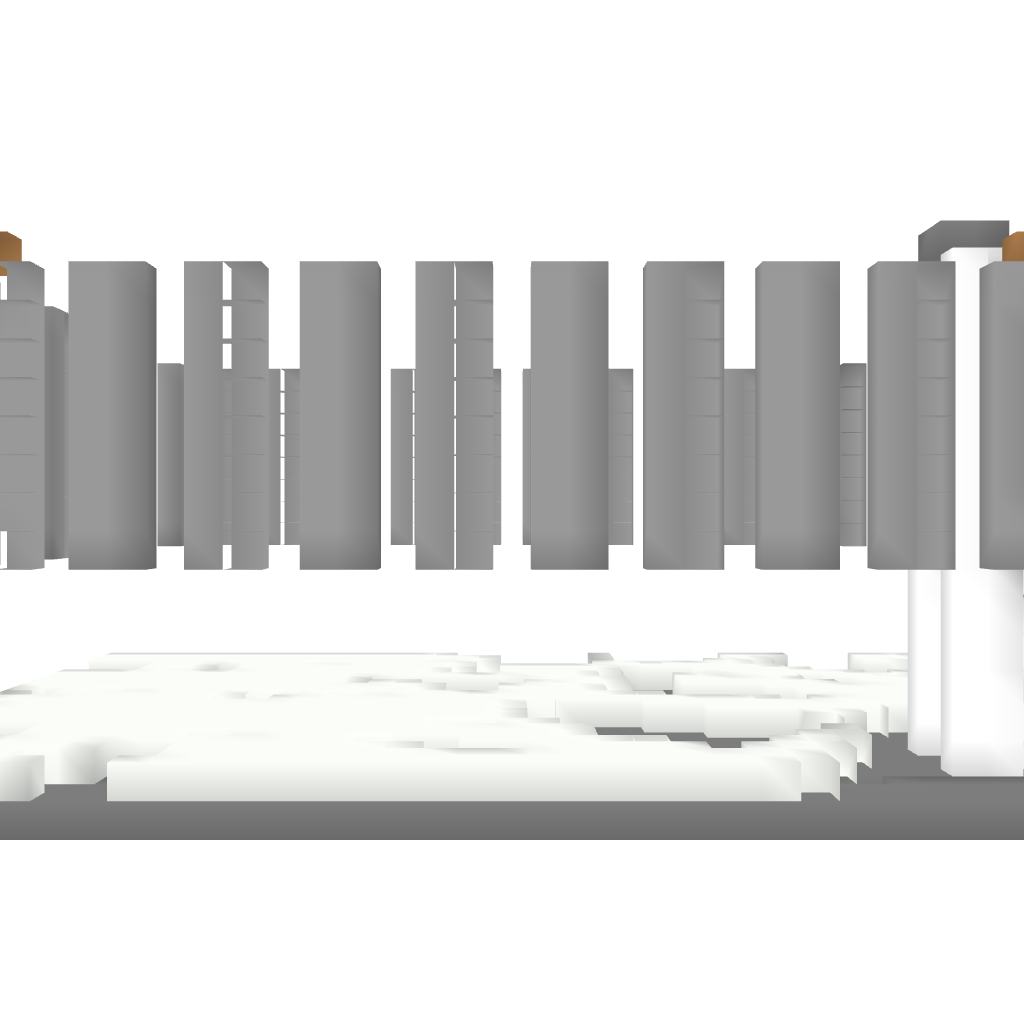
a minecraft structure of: MASP Museum